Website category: sports
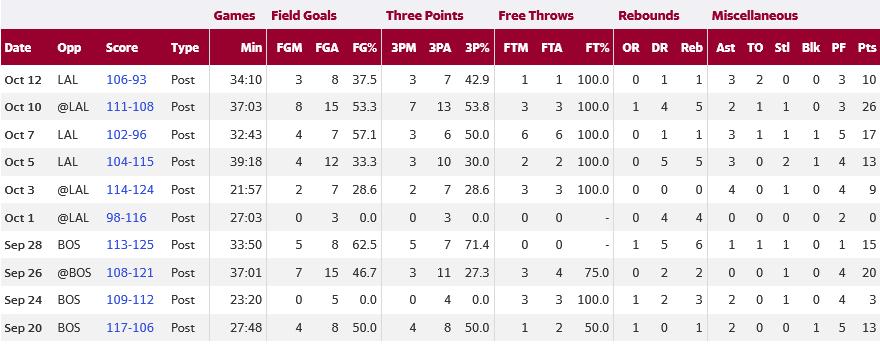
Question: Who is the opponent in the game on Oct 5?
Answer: LAL

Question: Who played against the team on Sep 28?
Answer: BOS

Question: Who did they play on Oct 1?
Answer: LAL

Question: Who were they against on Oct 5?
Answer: LAL

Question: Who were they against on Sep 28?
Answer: BOS

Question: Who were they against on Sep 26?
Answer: BOS

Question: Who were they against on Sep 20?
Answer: BOS

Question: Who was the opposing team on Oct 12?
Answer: LAL

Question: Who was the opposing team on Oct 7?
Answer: LAL

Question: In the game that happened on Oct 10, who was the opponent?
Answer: LAL

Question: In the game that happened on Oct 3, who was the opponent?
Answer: LAL

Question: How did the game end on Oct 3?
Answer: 114-124

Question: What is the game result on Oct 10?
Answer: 111-108

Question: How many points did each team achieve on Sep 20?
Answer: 117-106

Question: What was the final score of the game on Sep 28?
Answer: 113-125

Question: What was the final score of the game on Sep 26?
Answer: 108-121

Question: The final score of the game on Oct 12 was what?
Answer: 106-93

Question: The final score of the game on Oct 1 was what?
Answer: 98-116

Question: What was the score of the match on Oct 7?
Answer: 102-96

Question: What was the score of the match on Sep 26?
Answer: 108-121

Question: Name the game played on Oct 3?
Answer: Post

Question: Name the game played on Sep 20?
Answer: Post

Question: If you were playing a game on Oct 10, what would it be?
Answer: Post

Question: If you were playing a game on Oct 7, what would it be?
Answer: Post

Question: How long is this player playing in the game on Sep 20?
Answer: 27:48

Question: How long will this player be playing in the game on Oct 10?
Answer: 37:03

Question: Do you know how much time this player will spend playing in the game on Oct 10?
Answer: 37:03

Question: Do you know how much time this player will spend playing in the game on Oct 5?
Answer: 39:18

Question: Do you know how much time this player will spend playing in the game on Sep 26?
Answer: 37:01

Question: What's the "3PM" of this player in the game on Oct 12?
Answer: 3

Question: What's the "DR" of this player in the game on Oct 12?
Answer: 1

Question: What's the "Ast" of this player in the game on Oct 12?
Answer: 3

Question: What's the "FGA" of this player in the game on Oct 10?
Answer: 15

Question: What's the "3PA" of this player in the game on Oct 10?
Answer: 13

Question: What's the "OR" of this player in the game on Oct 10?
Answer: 1

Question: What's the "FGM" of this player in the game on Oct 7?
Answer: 4

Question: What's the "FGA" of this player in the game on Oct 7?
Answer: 7

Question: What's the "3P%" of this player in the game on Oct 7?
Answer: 50.0

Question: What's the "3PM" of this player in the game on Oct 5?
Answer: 3

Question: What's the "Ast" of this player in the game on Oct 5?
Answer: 3

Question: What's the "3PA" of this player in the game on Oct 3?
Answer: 7

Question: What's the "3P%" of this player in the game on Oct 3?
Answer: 28.6

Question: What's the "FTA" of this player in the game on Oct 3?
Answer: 3

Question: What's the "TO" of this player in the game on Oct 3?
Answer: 0

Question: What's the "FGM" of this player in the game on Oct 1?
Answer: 0

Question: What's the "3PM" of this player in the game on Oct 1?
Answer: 0

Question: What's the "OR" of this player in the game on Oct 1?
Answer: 0

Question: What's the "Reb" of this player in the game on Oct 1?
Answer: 4

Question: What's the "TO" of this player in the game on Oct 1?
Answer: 0

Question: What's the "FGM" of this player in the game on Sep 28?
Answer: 5

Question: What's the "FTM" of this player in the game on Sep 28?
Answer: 0

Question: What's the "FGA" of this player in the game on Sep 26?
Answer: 15

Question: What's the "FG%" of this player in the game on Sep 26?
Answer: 46.7

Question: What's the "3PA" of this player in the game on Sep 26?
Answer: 11

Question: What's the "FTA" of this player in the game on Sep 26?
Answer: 4

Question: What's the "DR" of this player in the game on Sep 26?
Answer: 2

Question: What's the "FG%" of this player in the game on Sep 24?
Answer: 0.0

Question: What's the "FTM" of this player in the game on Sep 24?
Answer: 3

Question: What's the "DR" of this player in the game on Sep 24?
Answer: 2

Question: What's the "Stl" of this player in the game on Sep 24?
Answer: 1

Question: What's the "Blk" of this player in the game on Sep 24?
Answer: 0

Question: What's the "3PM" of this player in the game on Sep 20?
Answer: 4

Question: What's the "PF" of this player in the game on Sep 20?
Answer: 5

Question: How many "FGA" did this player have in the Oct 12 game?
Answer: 8